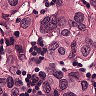
Metastatic tissue present: yes